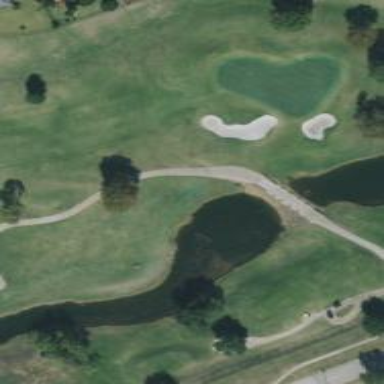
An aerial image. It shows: Scenic view of water hazard on golf course. The natural water feature adds beauty to the landscape.